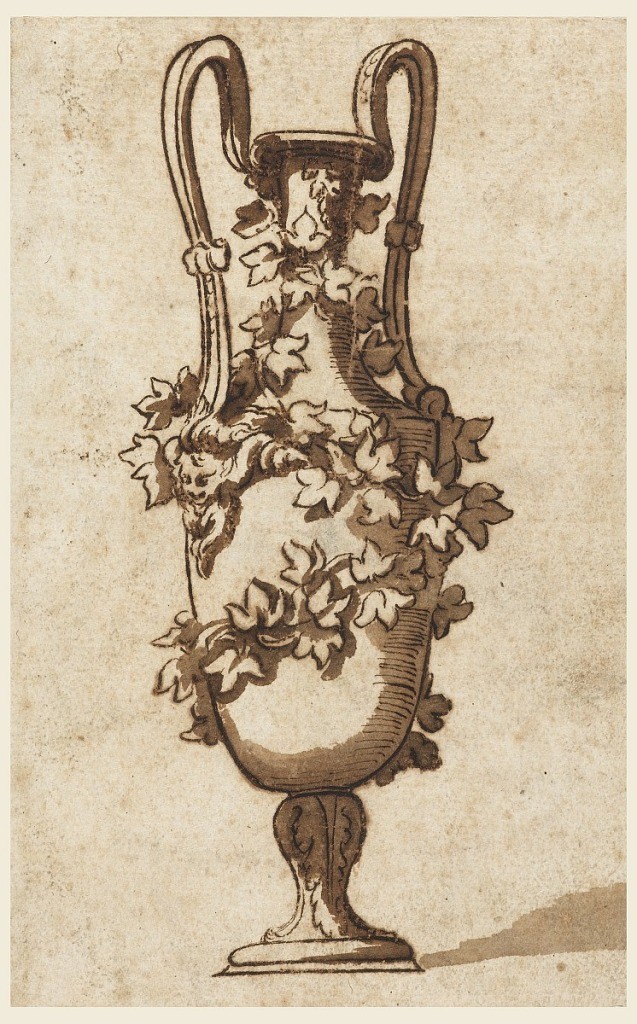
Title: Design for a Decorative Vase
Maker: Unknown
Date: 1750–1800
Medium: Brush and brown wash, pen and brown ink on paper, mounted on cardboard
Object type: Drawing
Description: An amphora, seen diagonally.  Around the body and the neck an ivy branch.  At the end of the handles a satyr mask.  The background tinted light brown; the shadow is indicated.  On the back written in pencil: "con matteo nosselli 12."